Question: I got stuck on this one tiny tedious problem where I have 3 columns side by side and the middle column is spilling the text over to underneath the first column AND is half the width of the other columns. I tried setting the left and right column to %33.3 width and letting the middle column take care automatically, didn't help. I tried setting all columns to %33.3 that didn't fix it. I've removed all padding and margins and everything and it doesn't work. This happens on the 768px media query. I uploaded a zip with the queries and the rest of the pics and files. <URL>
And here is visual of what I was talking about the spilling of text
What am I doing wrong?
p.s.: ONLY seeking help for the 768 query :)
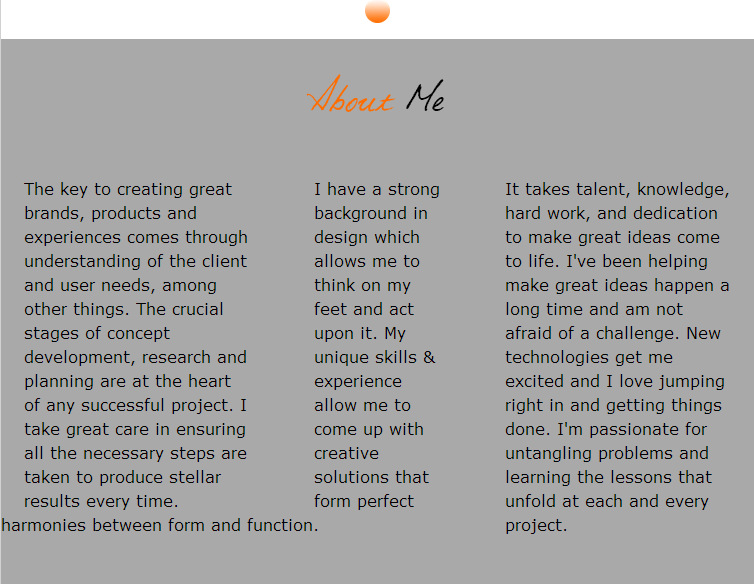
Answer: After you float your three boxes/containers all of your content should remain in said containers. Have a look at my fiddle for a reference
<URL>
'''
/** CSS **/
body {
background:#ccc;
width:100%;
}
section {
width:30%;
float:left;
}
#two {
padding:0 20px;
}
<body>
<section>nly five centuries, but also the leap into electronic typesetting, remaining essentially unchanged. It was popularised in the 1960s with the release of Letraset sheets containing Lorem Ipsum passages, and more recently with desktop publishing software like Aldus PageMaker including versions of Lorem Ipsum.</section>
<section id="two">Lorem Ipsum is simply dummy text of the printing and typesetting industry. Lorem Ipsum has been the industry's standard dummy text ever since the 1500s, when an unknown printer took a galley of type and scrambled it to make a type specimen book. It has survived not only five centuries, but also the leap into electronic typesetting, remaining essentially unchanged. It was popularised in the 1960s with the release of Letraset sheets containing Lorem Ipsum passages, and more recently with desktop publishing software like Aldus PageMaker including versions of Lorem Ipsum.</section>
<section>and scrambled it to make a type specimen book. It has survived not only five centuries, but also the leap into electronic typesetting, remaining essentially unchanged. It was popularised in the 1960s with the release of Letraset sheets containing Lorem Ipsum passages, and more recently with desktop publishing software like Aldus PageMaker including versions of Lorem Ipsum.</section>
</body>
'''